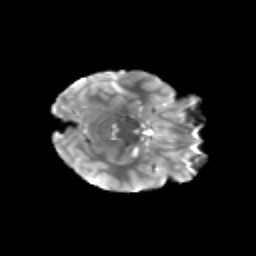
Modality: T2w
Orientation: axial
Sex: female
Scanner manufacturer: siemens
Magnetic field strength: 3 T
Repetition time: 5 s
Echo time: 0.071 s